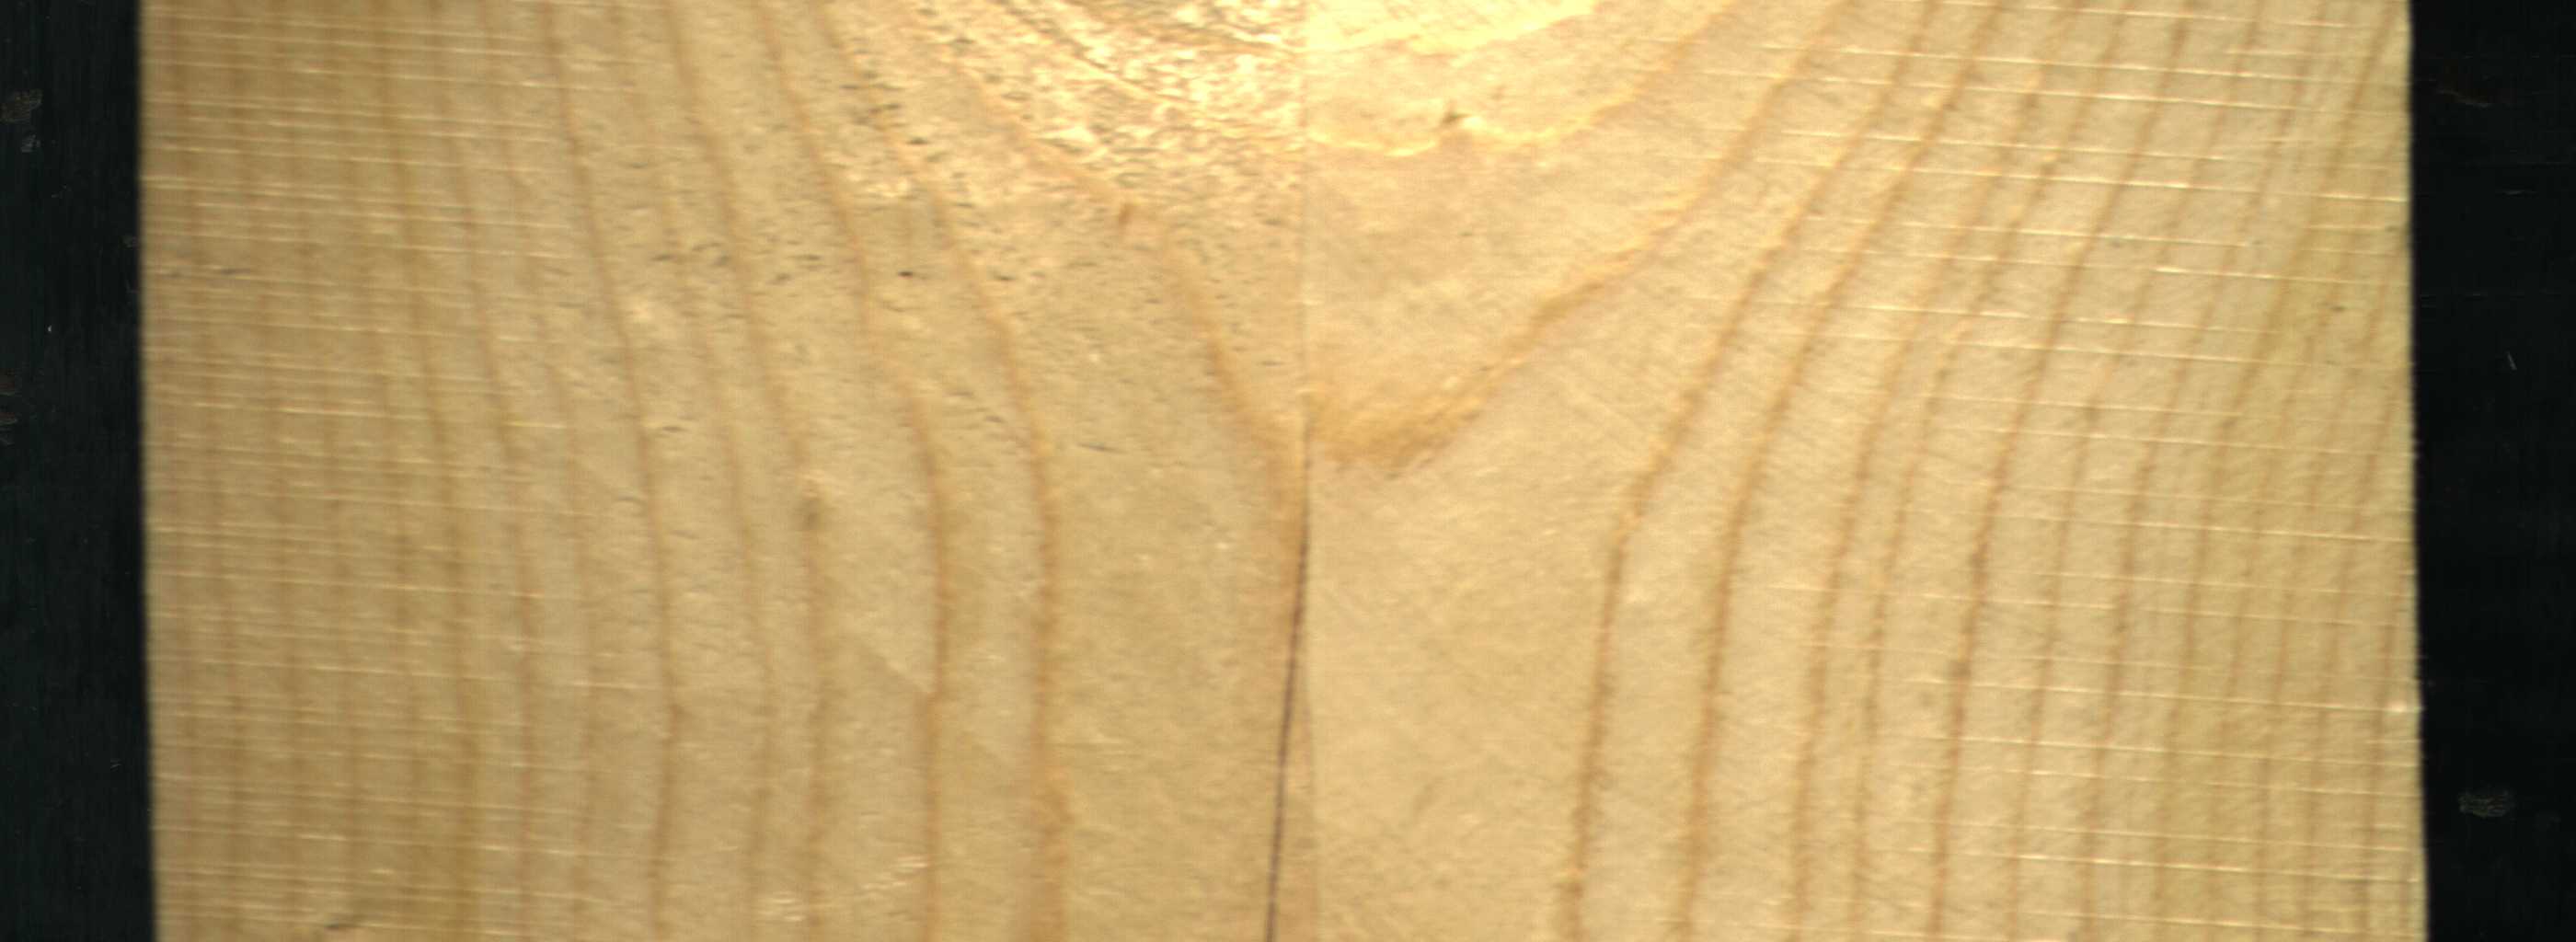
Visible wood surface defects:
Crack